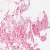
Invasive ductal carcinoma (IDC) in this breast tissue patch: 0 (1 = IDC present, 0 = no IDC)